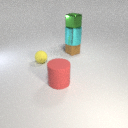
large red rubber cylinder in front of small yellow rubber sphere